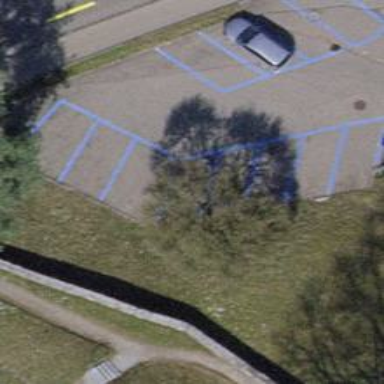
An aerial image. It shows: Asphalt parking aisle off service road.